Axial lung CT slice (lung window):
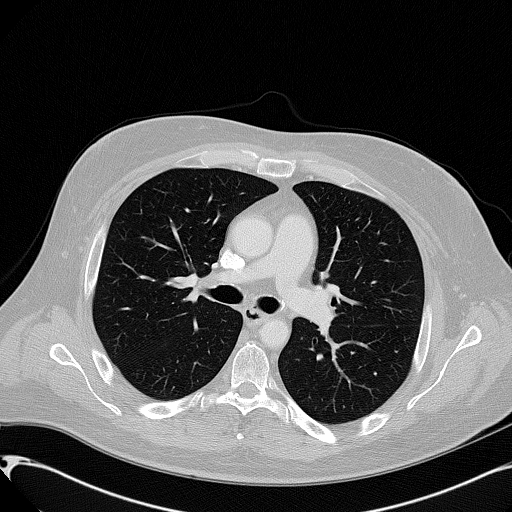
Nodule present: no